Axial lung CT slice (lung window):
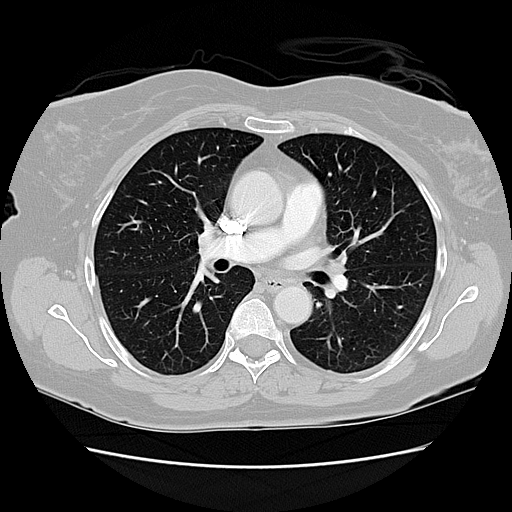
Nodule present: no